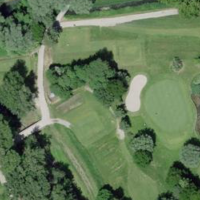
EUNIS habitat code: 53
Species observed at this site:
Impatiens parviflora
Impatiens balfourii